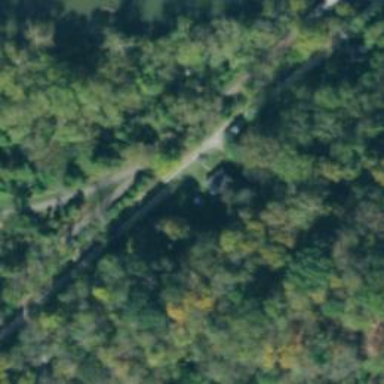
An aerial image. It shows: Abandoned railway alongside cycleway.